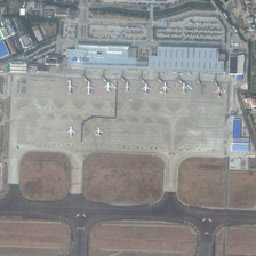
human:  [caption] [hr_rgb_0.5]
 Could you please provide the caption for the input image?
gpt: The planes next to Red Square are arranged neatly.

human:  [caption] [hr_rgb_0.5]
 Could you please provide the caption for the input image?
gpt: Seven planes were arranged in blue buildings.

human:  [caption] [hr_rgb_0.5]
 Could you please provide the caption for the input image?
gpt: The planes beside the Red Square are arranged neatly.

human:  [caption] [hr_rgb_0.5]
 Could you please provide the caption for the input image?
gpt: Seven planes lined up beside the blue building.

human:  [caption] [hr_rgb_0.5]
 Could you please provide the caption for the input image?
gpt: The planes next to Hongtian are arranged neatly.